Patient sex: M
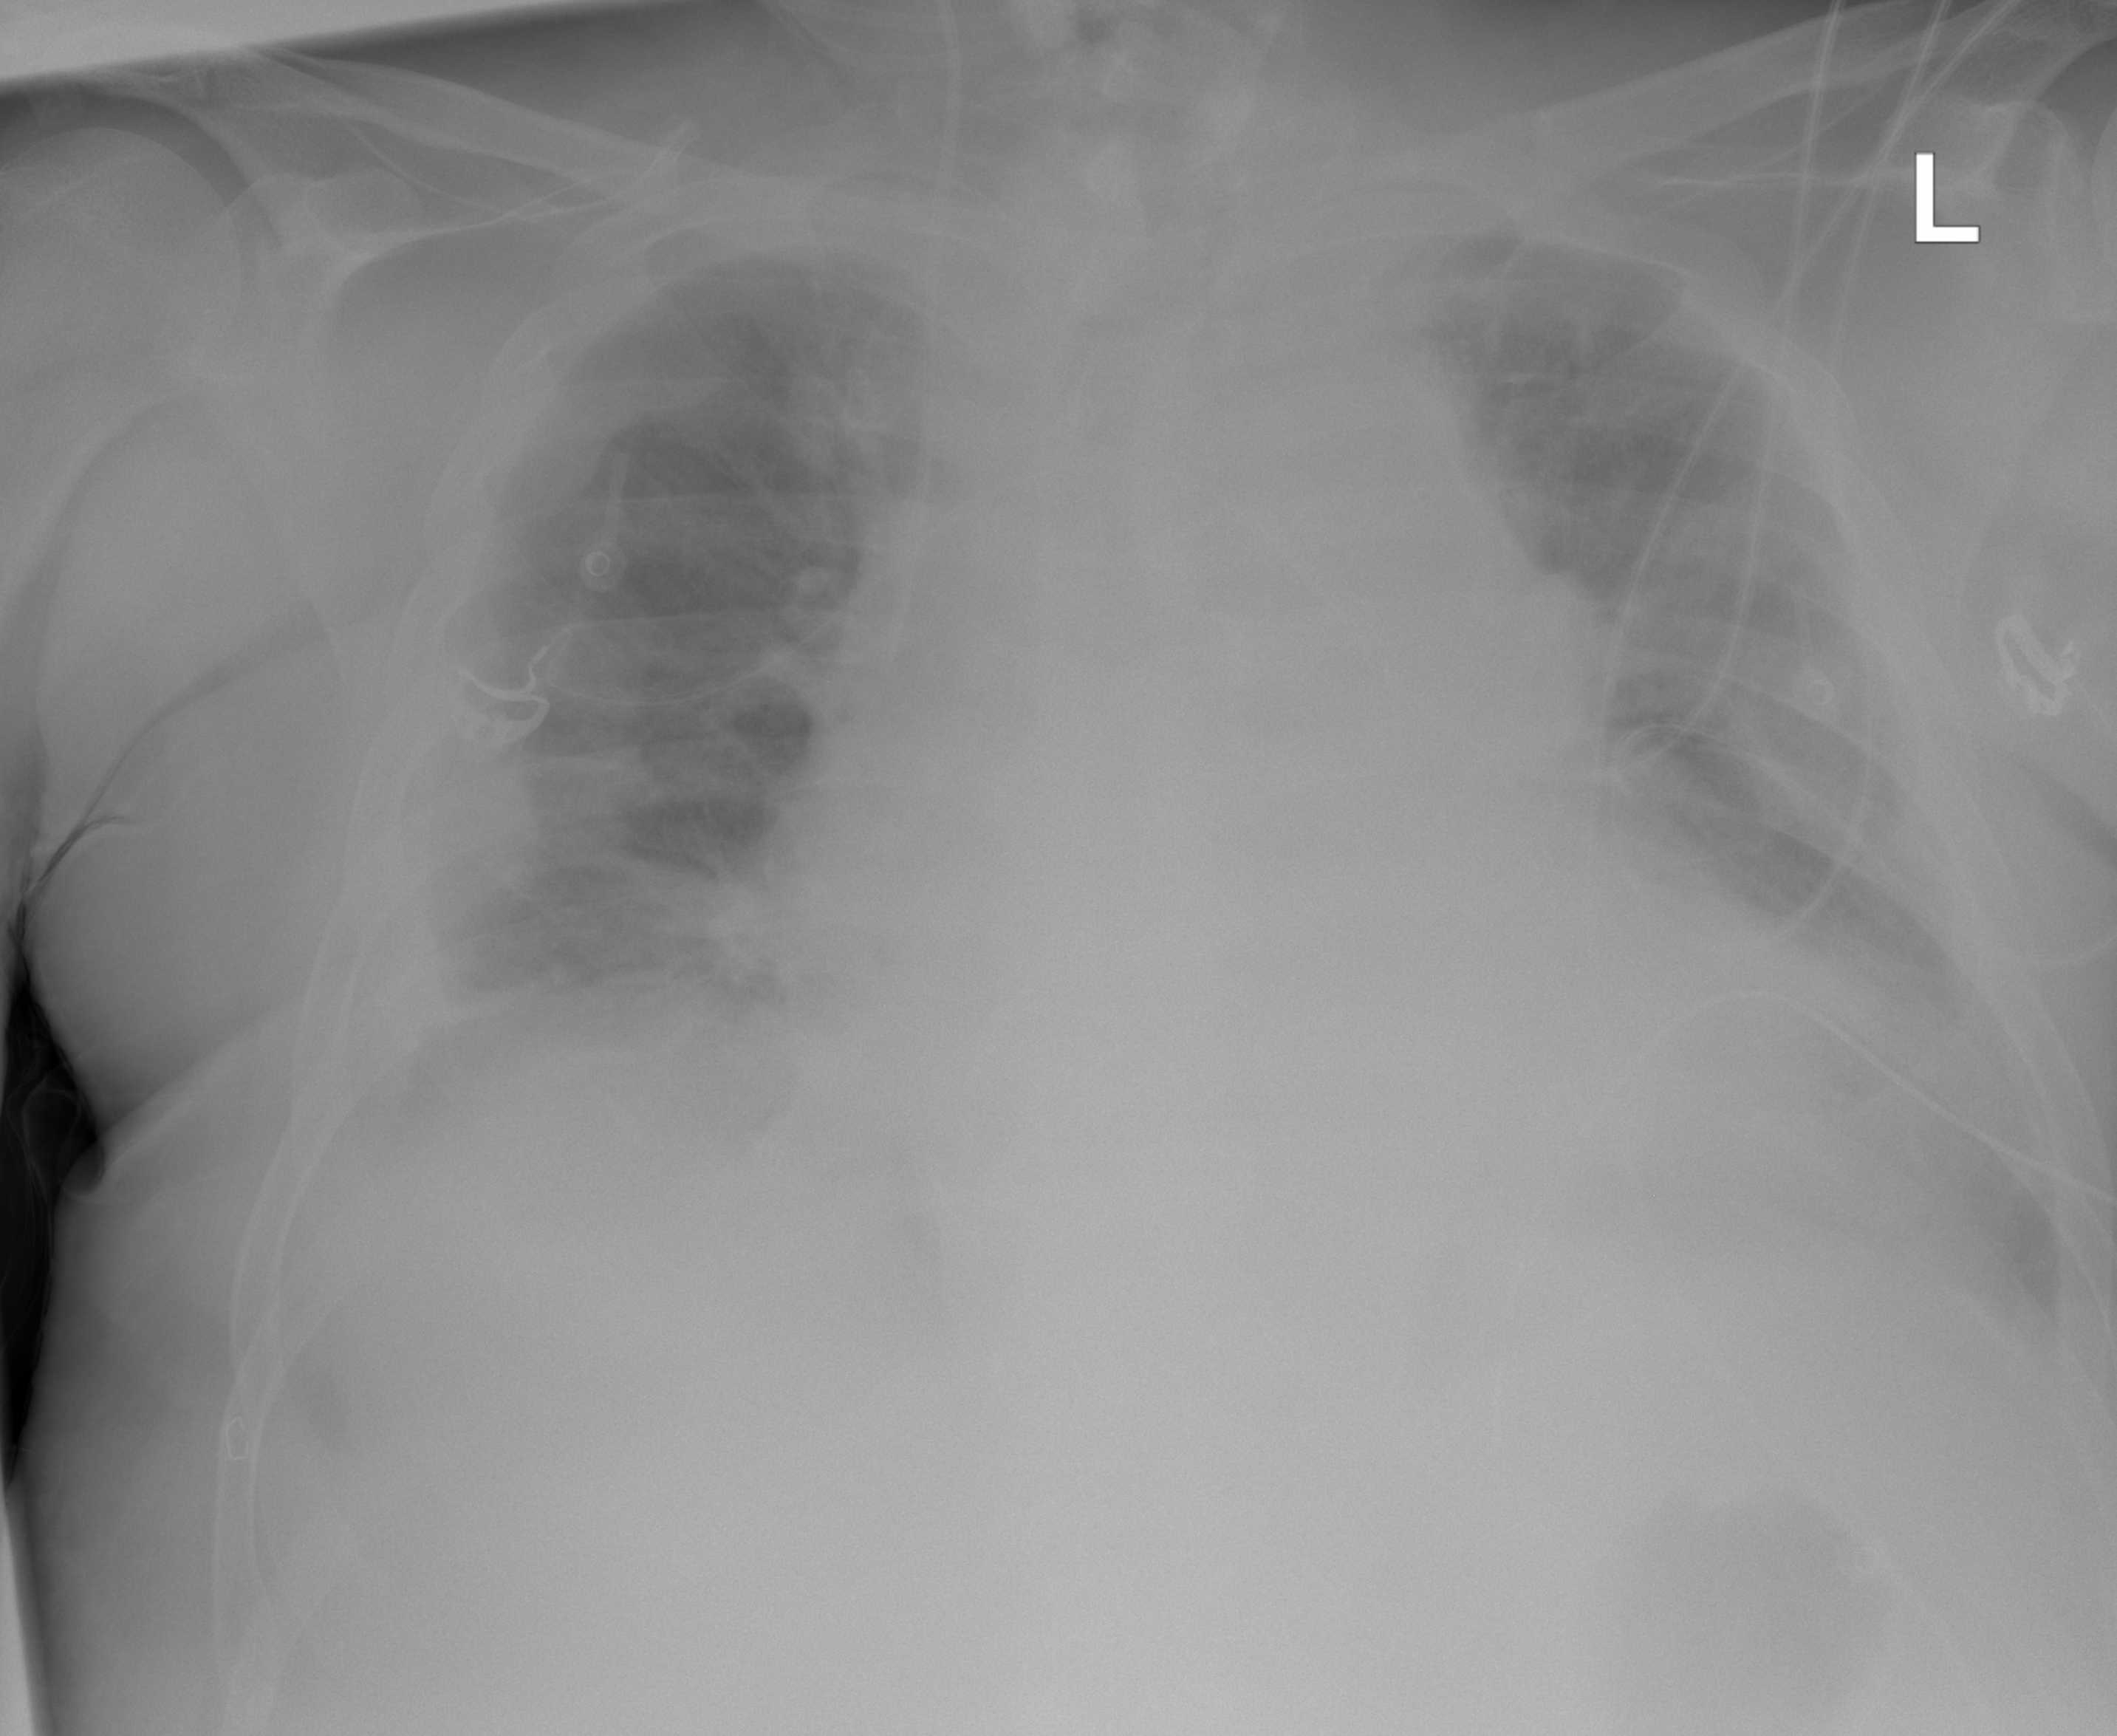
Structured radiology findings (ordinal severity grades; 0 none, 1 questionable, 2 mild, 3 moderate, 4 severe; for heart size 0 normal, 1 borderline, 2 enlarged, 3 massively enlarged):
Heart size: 3
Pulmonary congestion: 2
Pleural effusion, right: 2
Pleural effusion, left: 2
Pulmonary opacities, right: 1
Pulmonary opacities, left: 1
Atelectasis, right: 2
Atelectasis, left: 2